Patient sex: M
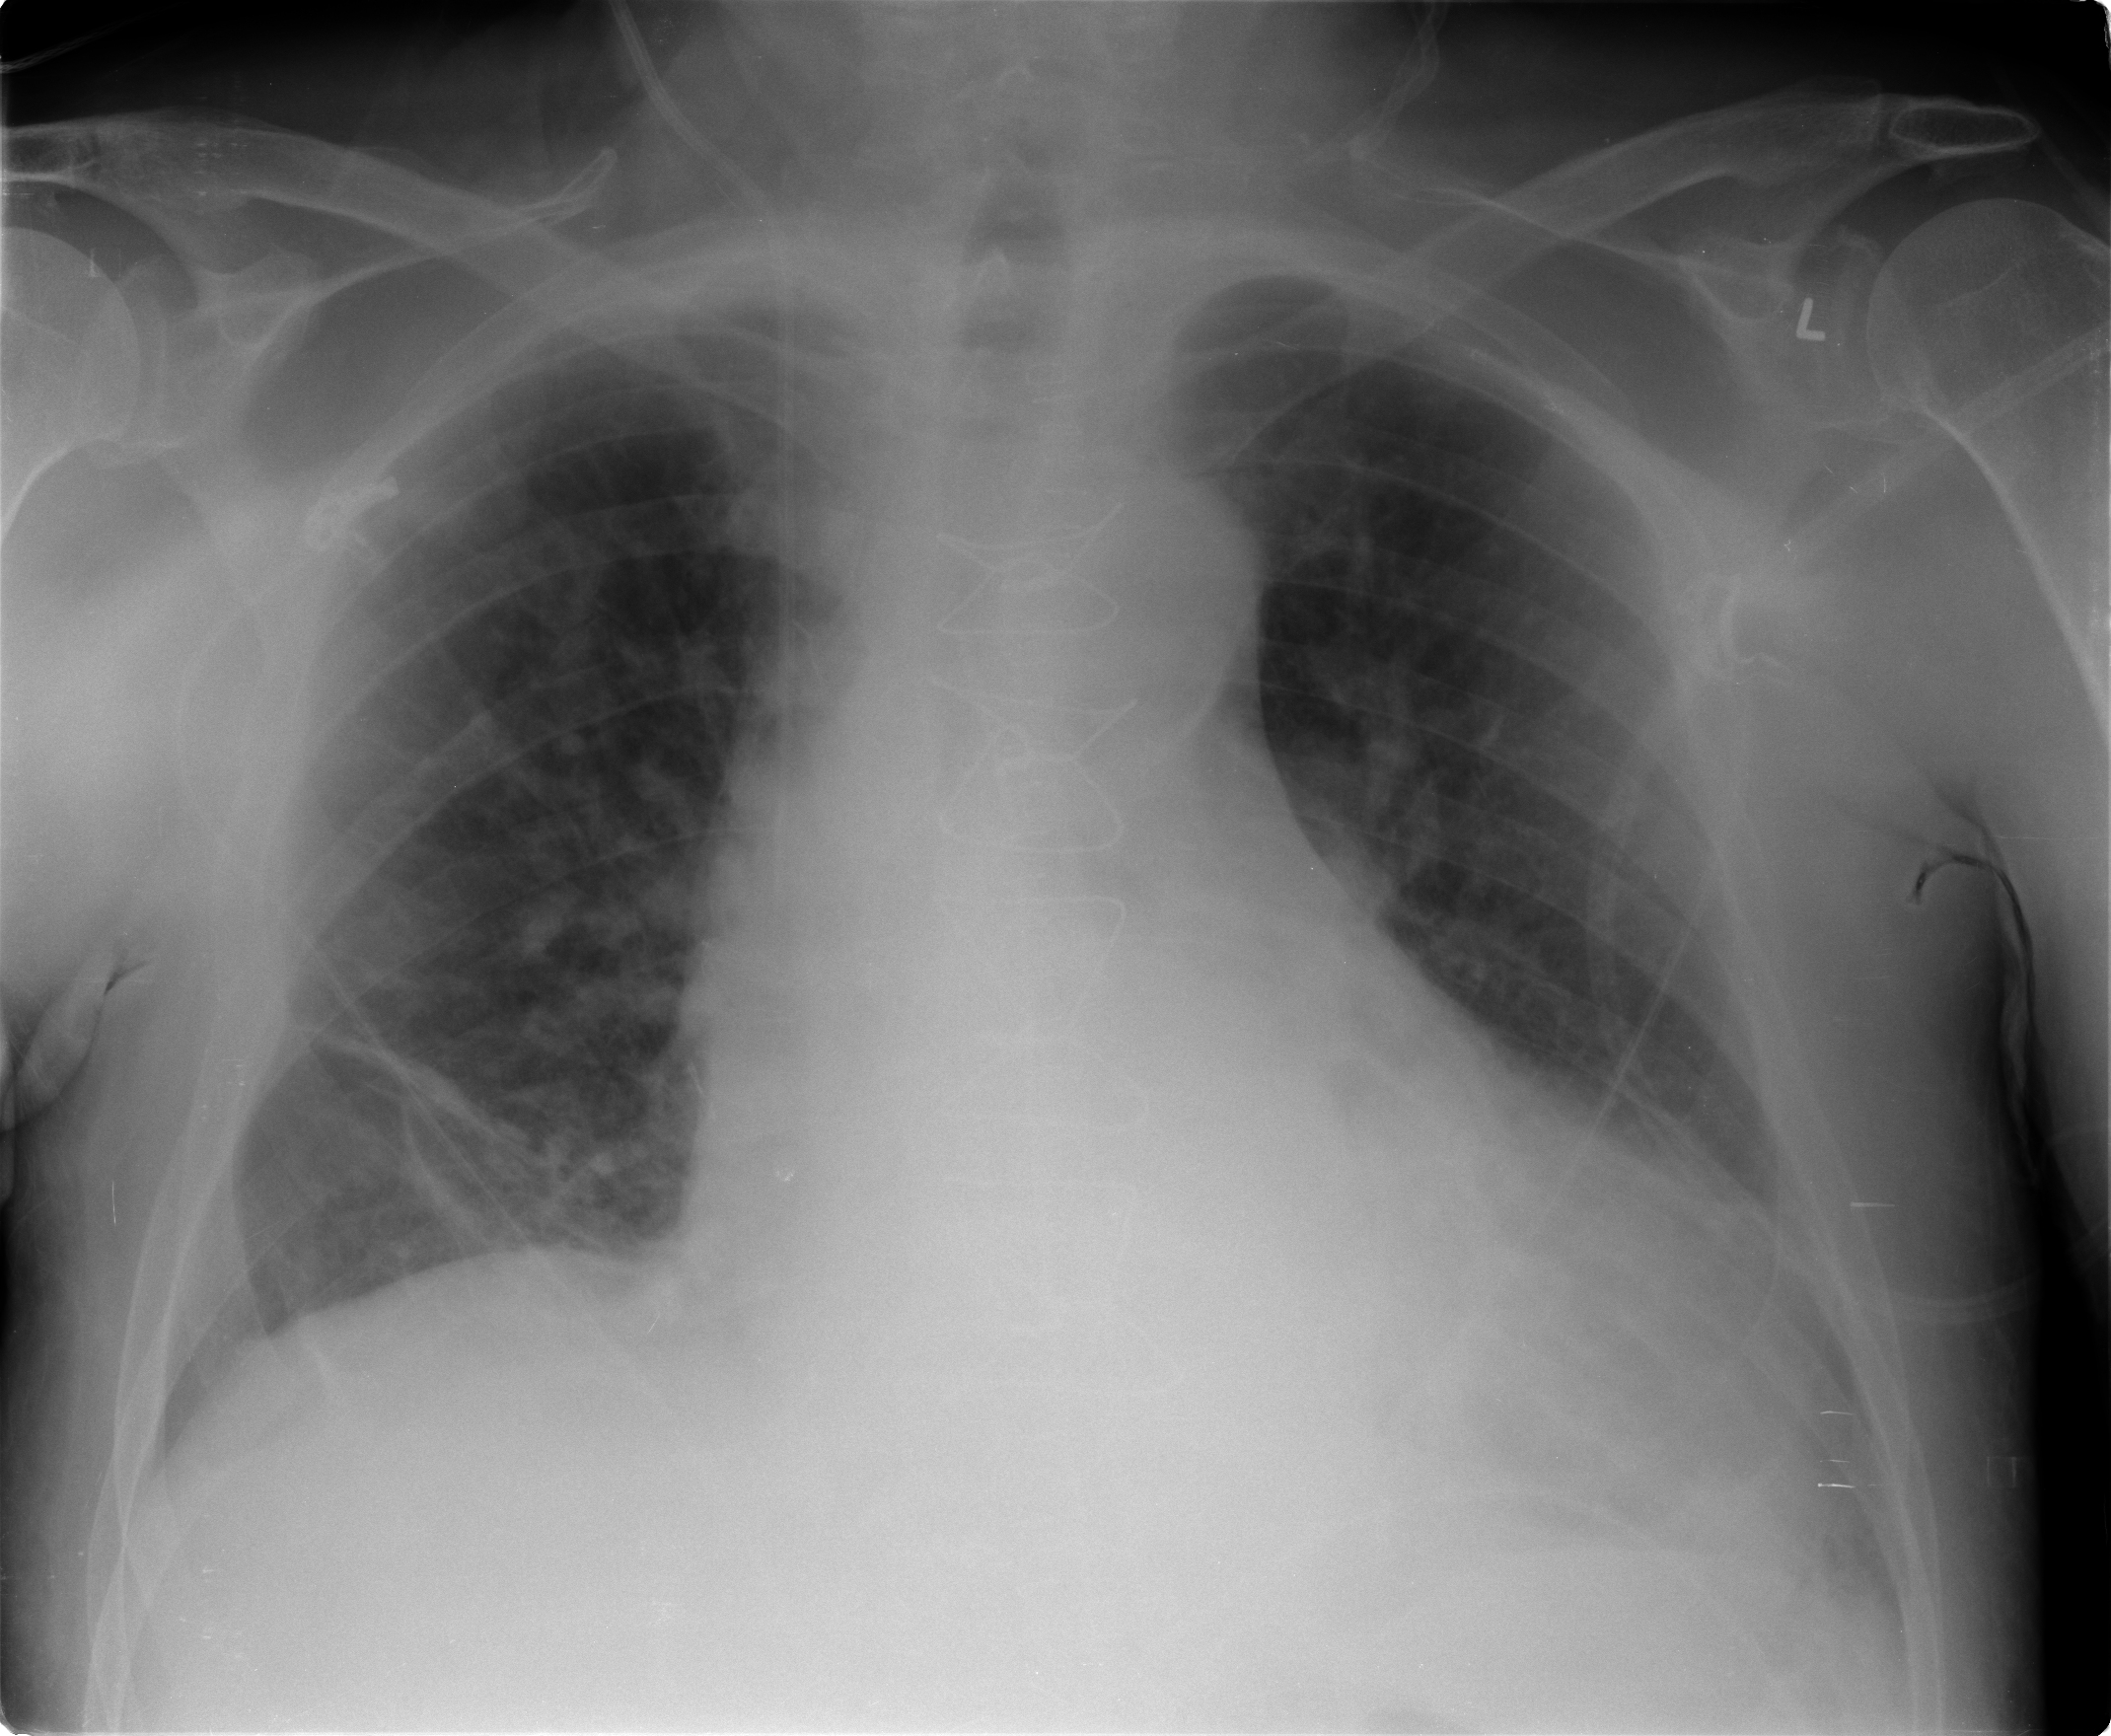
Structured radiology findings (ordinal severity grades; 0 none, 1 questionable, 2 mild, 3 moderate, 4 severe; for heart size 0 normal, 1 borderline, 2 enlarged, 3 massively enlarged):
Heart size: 2
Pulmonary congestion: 2
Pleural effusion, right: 0
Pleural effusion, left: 1
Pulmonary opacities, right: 2
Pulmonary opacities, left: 0
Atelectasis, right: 3
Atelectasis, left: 2